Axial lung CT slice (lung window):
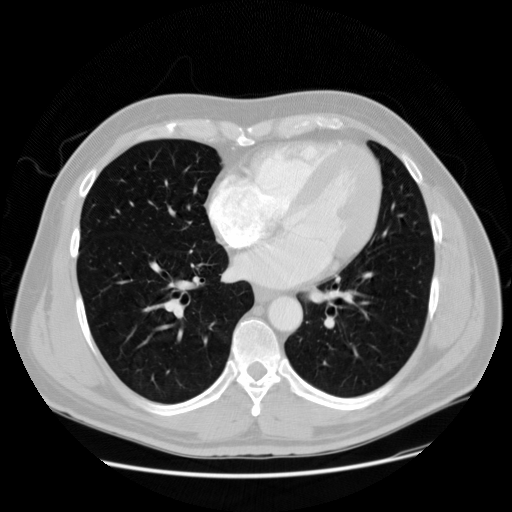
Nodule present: no